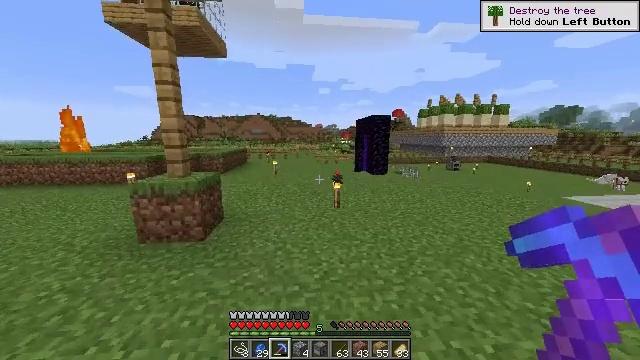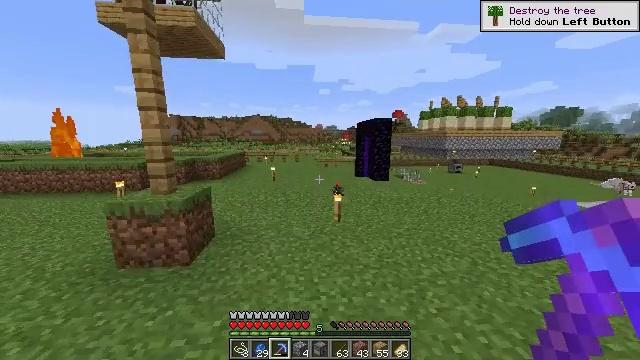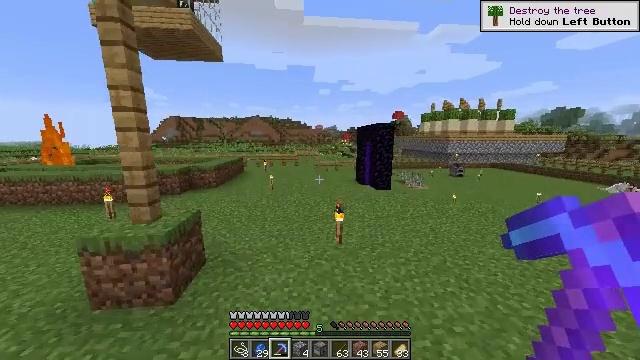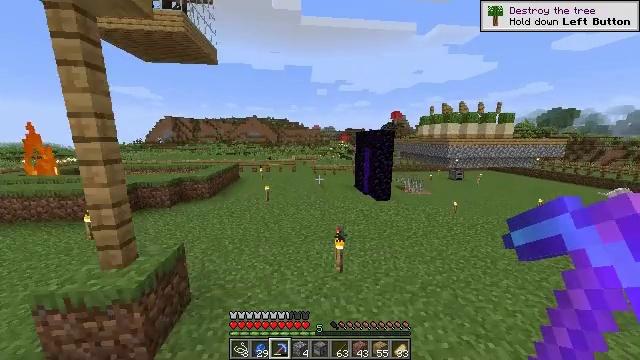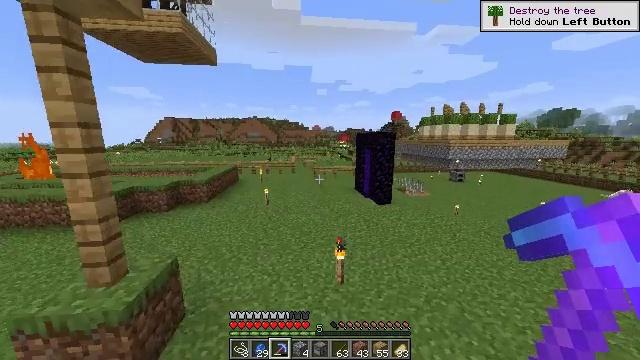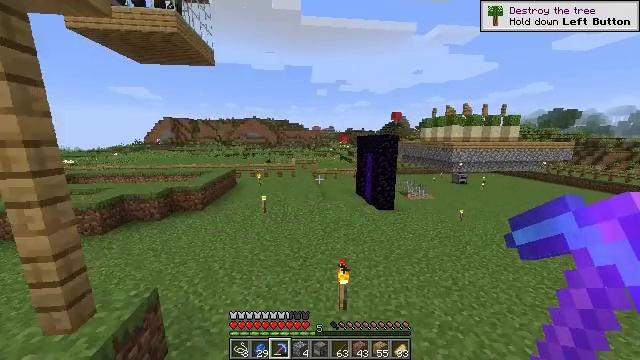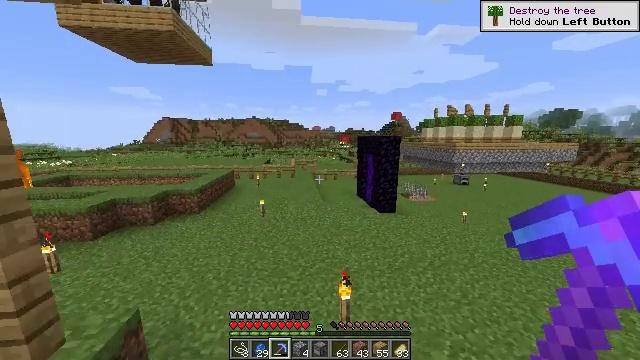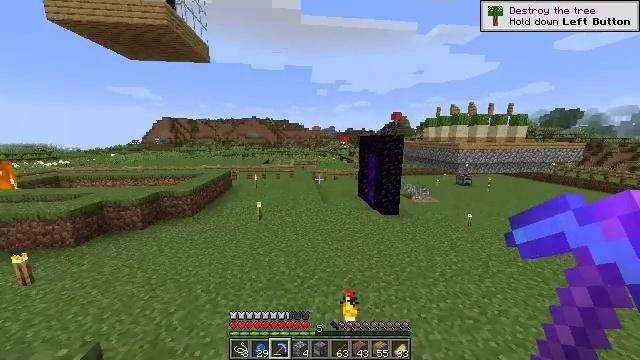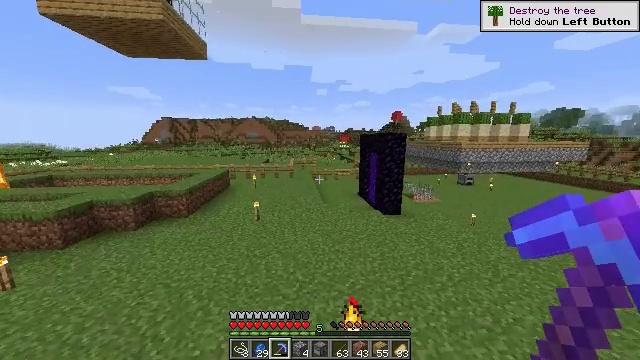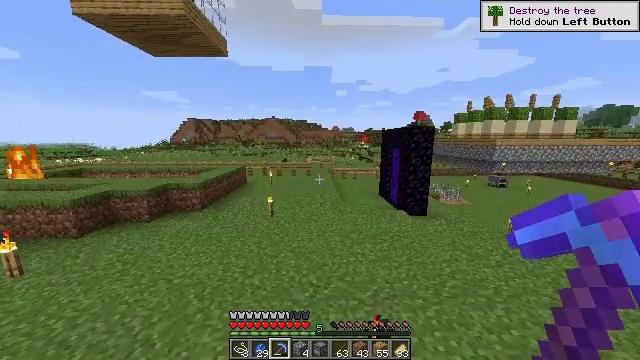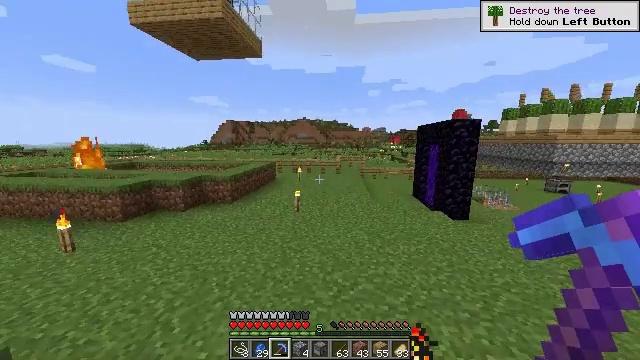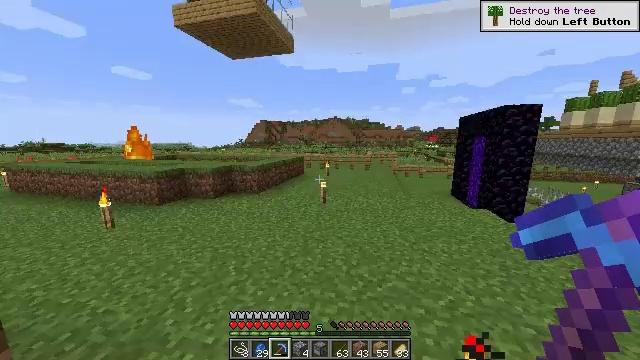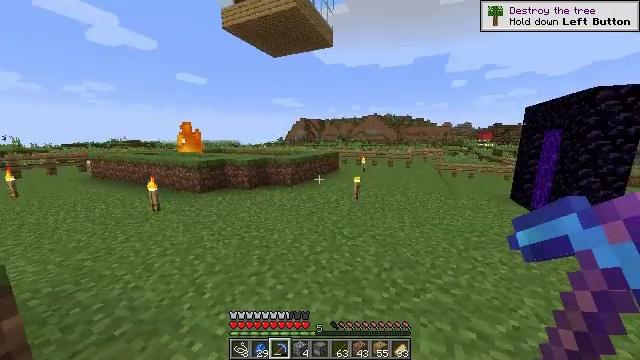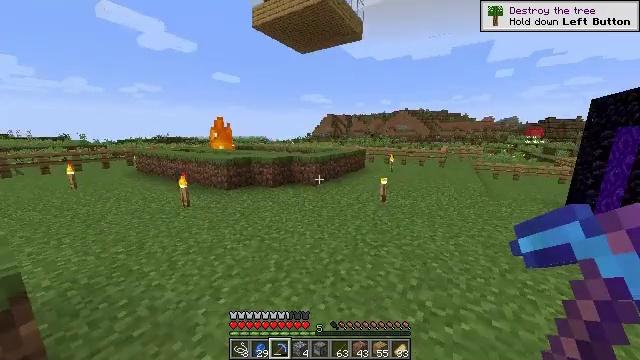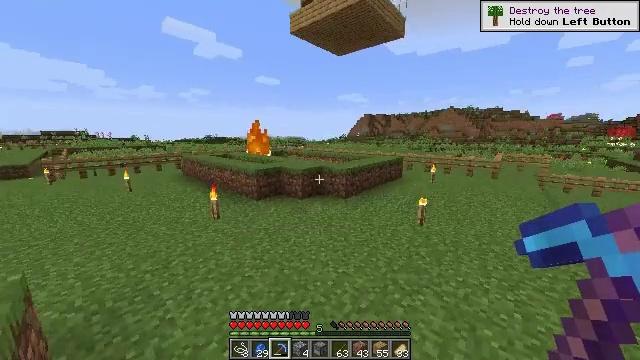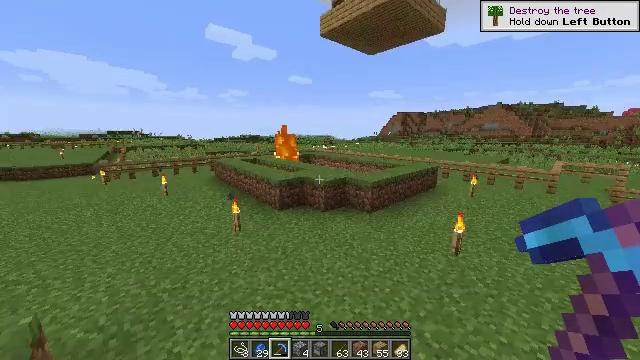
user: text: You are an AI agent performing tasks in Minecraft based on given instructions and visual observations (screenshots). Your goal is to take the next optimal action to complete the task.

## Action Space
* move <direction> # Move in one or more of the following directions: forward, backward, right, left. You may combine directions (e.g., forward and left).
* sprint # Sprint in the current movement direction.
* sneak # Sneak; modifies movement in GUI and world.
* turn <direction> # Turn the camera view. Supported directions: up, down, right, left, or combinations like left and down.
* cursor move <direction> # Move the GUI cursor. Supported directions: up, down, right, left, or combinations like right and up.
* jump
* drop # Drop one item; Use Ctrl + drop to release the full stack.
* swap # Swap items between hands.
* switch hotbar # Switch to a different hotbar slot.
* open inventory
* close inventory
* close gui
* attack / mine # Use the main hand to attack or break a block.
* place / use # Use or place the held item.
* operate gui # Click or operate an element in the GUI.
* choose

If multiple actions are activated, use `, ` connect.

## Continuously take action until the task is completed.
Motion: motion action
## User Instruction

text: Harvest carrots from the farmland.
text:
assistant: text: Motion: move forward, sprint, jump
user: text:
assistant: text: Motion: move forward, sprint, jump
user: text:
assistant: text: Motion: move forward, sprint, jump
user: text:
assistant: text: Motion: move forward, jump
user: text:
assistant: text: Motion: move forward, jump
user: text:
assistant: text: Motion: move forward, jump
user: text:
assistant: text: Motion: move forward, jump
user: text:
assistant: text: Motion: move forward, jump
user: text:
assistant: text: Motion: move forward, turn left, jump
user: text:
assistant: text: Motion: move forward, turn left, jump
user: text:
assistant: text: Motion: move forward, sprint, turn left, jump
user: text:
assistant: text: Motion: move forward, sprint, turn left, jump
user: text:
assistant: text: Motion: move forward, sprint, turn left, jump
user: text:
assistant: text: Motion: move forward, sprint, turn left, jump
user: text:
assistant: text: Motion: move forward, sprint, turn left, jump
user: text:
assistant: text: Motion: move forward, turn left, jump
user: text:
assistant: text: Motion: move forward, turn left, jump
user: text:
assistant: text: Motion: move forward, jump
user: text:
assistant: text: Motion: move forward, jump
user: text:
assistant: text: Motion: move forward, turn left, jump
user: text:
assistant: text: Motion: move forward, turn left, jump
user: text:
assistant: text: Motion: move forward, turn left, jump
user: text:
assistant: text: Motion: move forward, turn left, jump
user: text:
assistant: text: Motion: move forward, sprint, turn left, jump
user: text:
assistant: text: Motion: move forward, sprint, turn left, jump
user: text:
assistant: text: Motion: move forward, sprint, turn left, jump
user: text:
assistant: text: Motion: move forward, sprint, jump
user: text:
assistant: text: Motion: move forward, jump
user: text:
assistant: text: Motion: move forward, jump
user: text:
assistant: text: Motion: move forward, jump